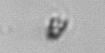
Label: Pyramimonas